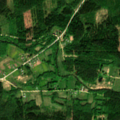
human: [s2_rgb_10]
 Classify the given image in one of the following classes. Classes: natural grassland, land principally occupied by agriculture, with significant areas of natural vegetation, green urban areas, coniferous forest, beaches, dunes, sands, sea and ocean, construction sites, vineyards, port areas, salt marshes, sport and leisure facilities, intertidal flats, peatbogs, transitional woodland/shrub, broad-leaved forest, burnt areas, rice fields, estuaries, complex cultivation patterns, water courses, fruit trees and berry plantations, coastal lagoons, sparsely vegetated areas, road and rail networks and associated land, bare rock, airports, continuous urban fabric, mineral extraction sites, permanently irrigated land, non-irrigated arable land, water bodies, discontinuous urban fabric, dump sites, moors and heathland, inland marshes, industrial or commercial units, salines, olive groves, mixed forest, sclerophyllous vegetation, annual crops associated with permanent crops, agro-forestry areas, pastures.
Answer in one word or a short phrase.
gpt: land principally occupied by agriculture, with significant areas of natural vegetation, broad-leaved forest, coniferous forest, mixed forest